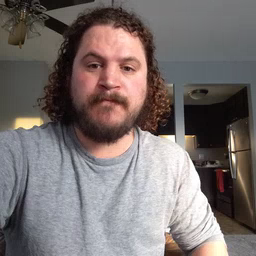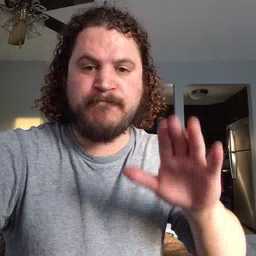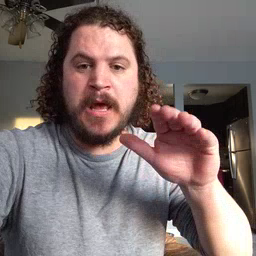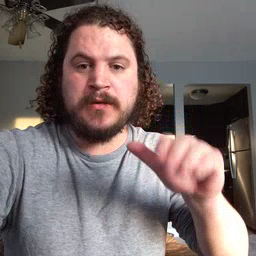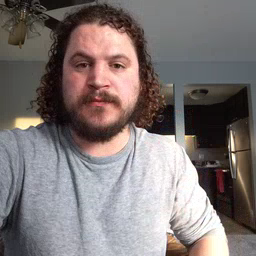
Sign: bye